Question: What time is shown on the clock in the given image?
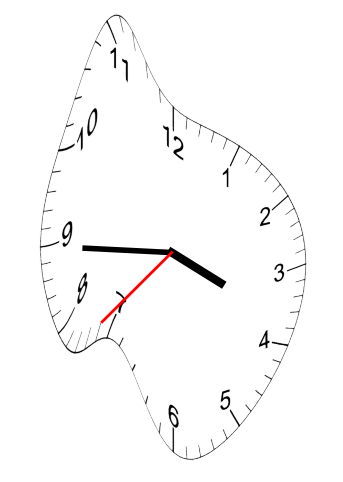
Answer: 03:44:37